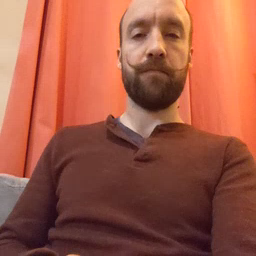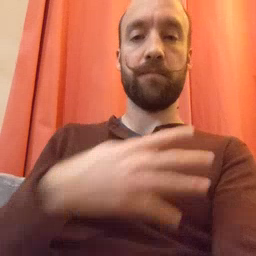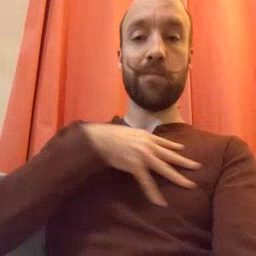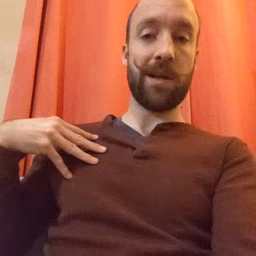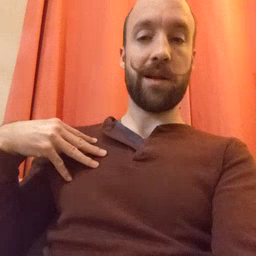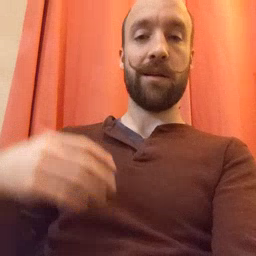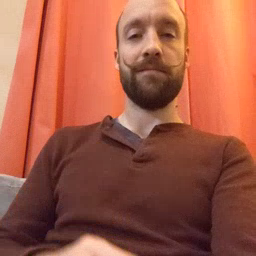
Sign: zebra